Aerial crown-view tile of a tropical tree (Barro Colorado Island, Panama), acquired 20241216:
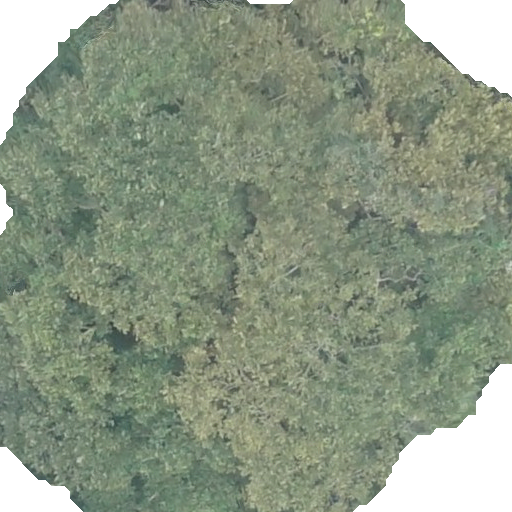
Species: Dipteryx oleifera
GBIF accepted scientific name: Dipteryx oleifera
Crown area: 361.613 m²